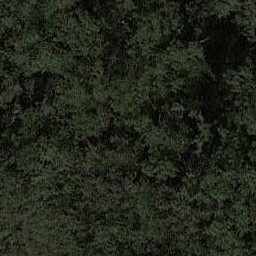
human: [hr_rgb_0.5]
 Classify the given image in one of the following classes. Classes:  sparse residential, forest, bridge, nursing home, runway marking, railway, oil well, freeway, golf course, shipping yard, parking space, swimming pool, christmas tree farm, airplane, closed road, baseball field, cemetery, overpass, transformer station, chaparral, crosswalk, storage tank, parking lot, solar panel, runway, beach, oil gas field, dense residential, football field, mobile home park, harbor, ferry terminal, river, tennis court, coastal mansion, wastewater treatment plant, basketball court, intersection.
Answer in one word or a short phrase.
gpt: forest